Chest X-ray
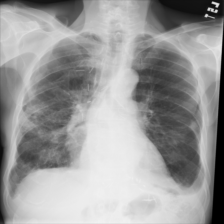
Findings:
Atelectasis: negative
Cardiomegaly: negative
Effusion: negative
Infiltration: positive
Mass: negative
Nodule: negative
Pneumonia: negative
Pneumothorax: negative
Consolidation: negative
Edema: negative
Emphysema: negative
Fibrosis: negative
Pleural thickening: negative
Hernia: negative